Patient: sex F, age 39
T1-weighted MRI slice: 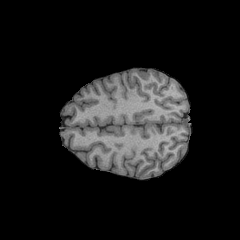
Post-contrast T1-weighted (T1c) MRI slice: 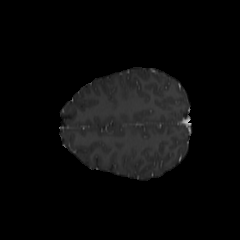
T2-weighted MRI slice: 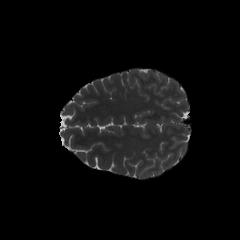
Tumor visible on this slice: no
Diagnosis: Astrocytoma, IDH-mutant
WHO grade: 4